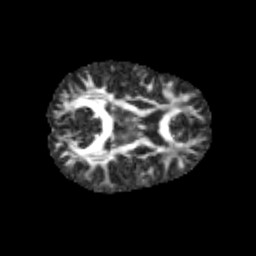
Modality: FA
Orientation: axial
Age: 10
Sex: female
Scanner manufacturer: siemens
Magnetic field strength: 3 T
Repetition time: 3.8 s
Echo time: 0.07 s